Interaction volume radius: 5 \u00c5
Interaction volume height: 10 \u00c5
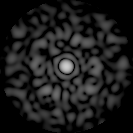
Disorder parameter: 0.7917